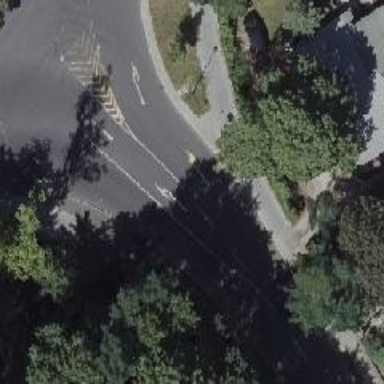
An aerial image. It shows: Tertiary road with asphalt surface. There are sidewalks on both sides. The left sidewalk has smooth and good asphalt surface.